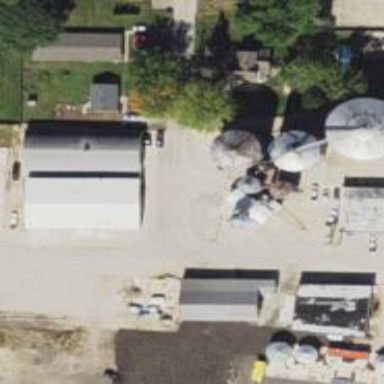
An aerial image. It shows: Silo.